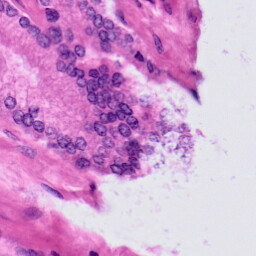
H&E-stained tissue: Prostate